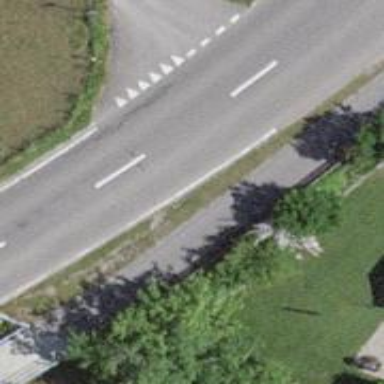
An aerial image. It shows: Asphalt footway.